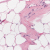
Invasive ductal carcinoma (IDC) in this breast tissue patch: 0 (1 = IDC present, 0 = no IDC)